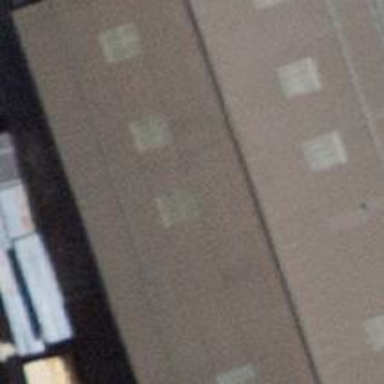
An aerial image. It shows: Warehouse.